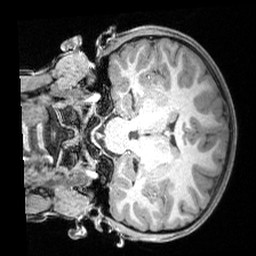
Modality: T1w
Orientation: coronal
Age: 9
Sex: female
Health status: ill
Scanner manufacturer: siemens
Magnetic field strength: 3 T
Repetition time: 1.6 s
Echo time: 0.00179 s